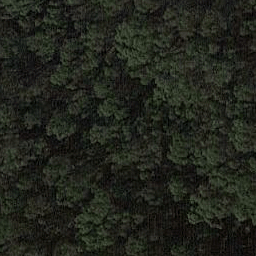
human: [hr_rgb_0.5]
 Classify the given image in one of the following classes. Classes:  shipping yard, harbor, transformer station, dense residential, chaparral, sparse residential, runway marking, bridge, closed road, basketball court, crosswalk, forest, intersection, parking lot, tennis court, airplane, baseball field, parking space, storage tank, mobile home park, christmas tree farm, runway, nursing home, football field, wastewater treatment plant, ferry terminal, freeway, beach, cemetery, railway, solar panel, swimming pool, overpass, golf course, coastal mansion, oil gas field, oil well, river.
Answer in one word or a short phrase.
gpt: forest